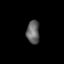
Tissue: prostate
Cell type: Fibroblasts
Senescence score: 0.8606
Nuclear area (px): 296
Mean DAPI intensity: 100.142